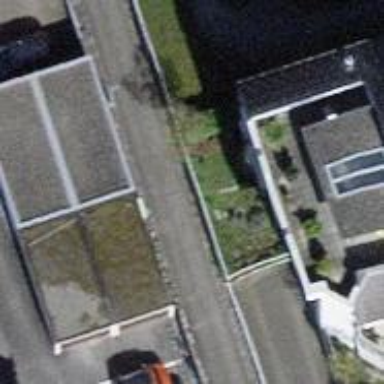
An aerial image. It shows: Garage building.